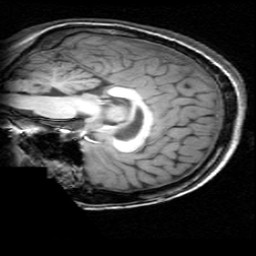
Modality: T1w
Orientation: sagittal
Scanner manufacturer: ge
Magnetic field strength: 3 T
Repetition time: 0.00904 s
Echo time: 0.00184 s